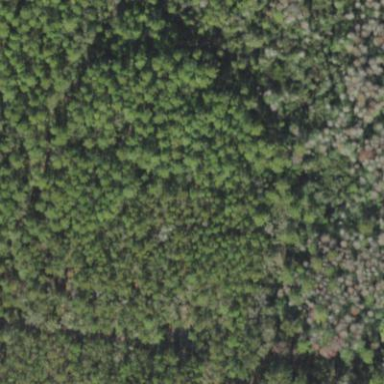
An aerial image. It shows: Forest dominated by needle-leaved trees.